Interaction volume radius: 5 \u00c5
Interaction volume height: 30 \u00c5
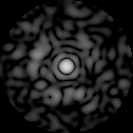
Disorder parameter: 0.8694